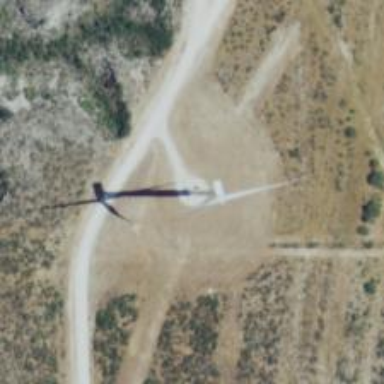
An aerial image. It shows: Wind generator in the form of horizontal axis wind turbine.